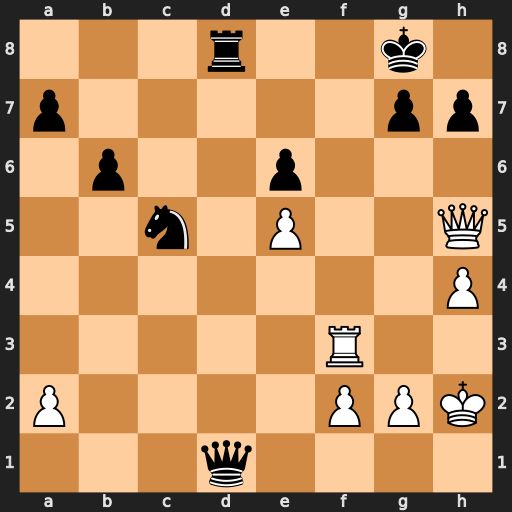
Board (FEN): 3r2k1/p5pp/1p2p3/2n1P2Q/7P/5R2/P4PPK/3q4
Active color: w
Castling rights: -
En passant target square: -
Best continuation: Qf7+ Kh8 Qf8+ Rxf8 Rxf8#